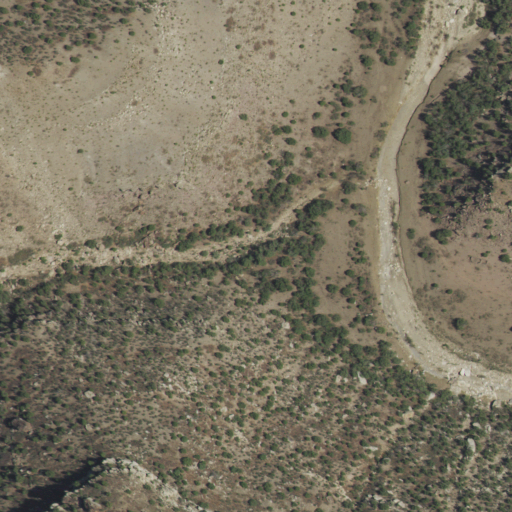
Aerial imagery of valley in New Mexico named Devils Canyon containing shrub and evergreen forest